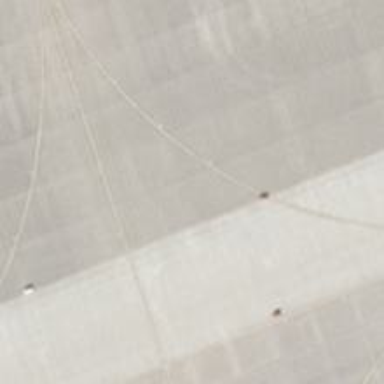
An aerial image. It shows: Taxiway at the airport with concrete surface.